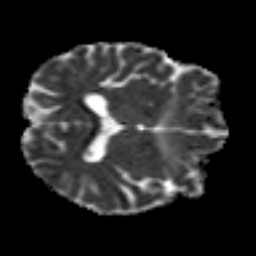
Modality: MD
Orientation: axial
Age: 47
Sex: male
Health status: healthy
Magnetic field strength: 3 T
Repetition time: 8.4 s
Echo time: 0.0926 s